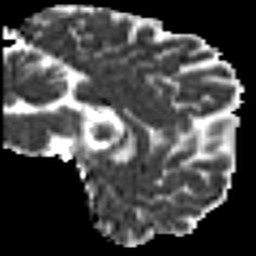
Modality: MD
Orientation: sagittal
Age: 23
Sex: male
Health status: healthy
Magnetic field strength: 3 T
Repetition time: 8.4 s
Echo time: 0.0926 s